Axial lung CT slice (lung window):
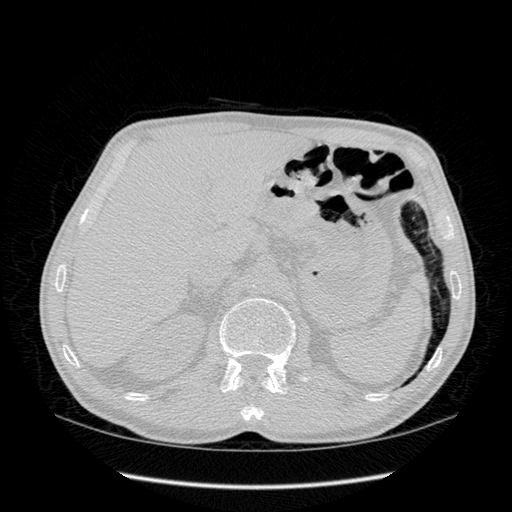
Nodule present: no